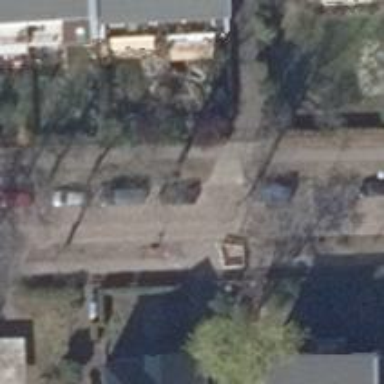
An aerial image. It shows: Residential road with separate sidewalks. There is parallel on-street parking on the left side.